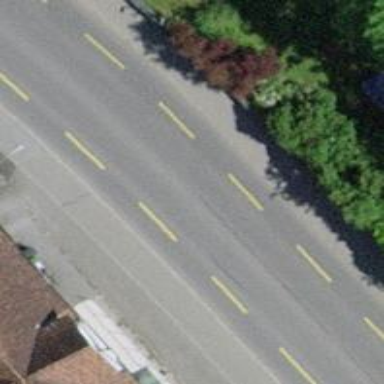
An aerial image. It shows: Asphalt road with primary highway designation. There are sidewalks on both sides and designated cycle lane.